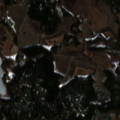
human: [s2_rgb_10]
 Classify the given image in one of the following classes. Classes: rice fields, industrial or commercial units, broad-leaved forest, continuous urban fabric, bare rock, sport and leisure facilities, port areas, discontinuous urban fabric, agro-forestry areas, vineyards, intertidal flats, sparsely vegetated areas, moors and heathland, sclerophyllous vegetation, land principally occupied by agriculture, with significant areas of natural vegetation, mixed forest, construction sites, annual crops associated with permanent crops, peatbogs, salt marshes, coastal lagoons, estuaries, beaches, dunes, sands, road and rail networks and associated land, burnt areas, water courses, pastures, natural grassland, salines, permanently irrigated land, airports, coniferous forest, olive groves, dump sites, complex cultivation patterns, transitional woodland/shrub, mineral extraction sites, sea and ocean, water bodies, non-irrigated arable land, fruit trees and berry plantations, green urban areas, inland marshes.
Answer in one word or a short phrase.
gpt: land principally occupied by agriculture, with significant areas of natural vegetation, coniferous forest, mixed forest